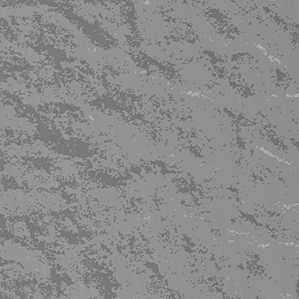
Label: frost